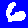
Digit: 6